Question: I have two tables joined by a primary key (coupon ID -as you can see in the attached picture below).
In the coupon table I have all of the existing coupons .
In the customer coupon table I have coupon id's that have been purchased by the customer id next to it.
Only coupons that have been purchased appear in the customer coupon table.
I would like to send a query in which I can retrieve all the coupons that have not been purchased by a certain customer ID.
the retrieved records can be coupons that have been purchased by other customer id's or new coupons which don't appear in the customer coupon table.
I'm currently using a derby DB which supports the following:
- - -

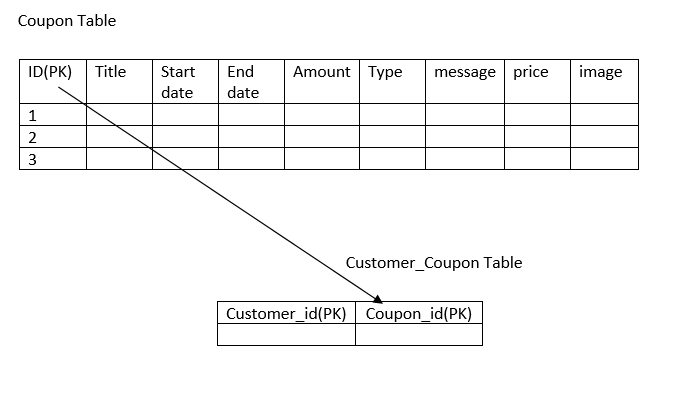
Answer: The most straight forward approach, IMHO, would be to use the 'not exists' operator:
'''
SELECT *
FROM coupon c
WHERE NOTE EXISTS (SELECT *
FROM customer_coupon cc
WHERE c.id = cc.coupon_id AND
cc.customer_id = 123 /* Just an example */)
'''